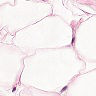
Metastatic tissue present: no